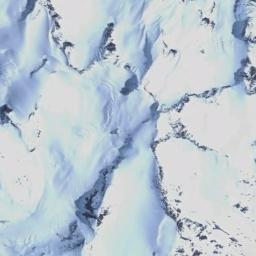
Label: snowberg